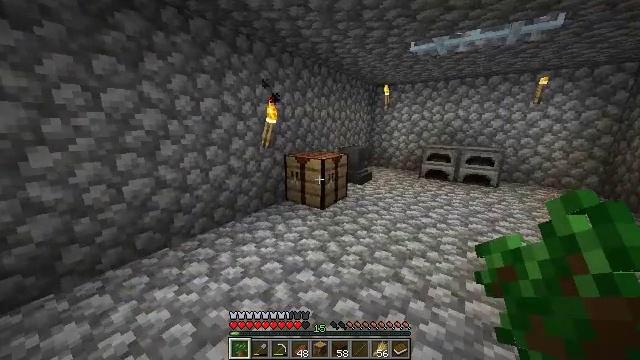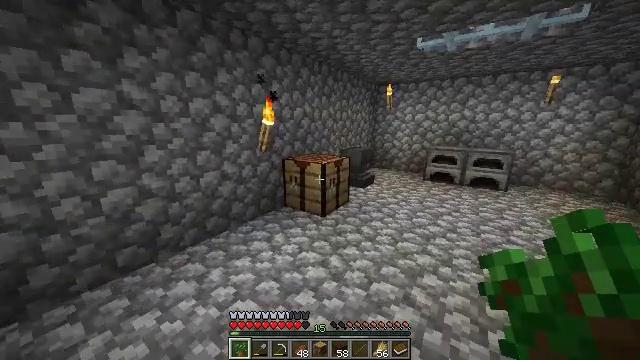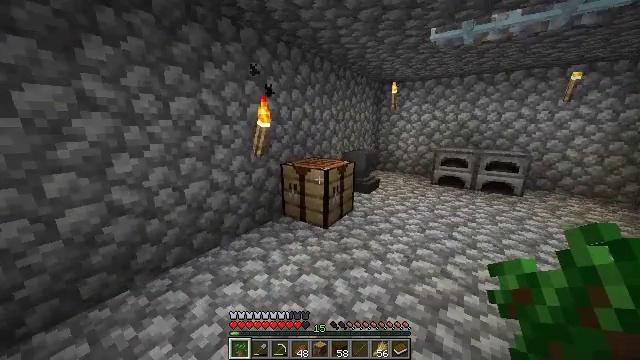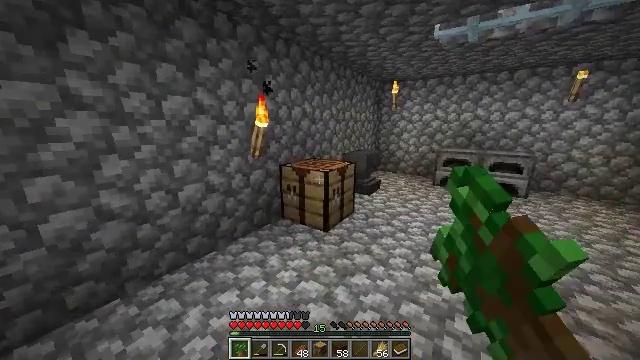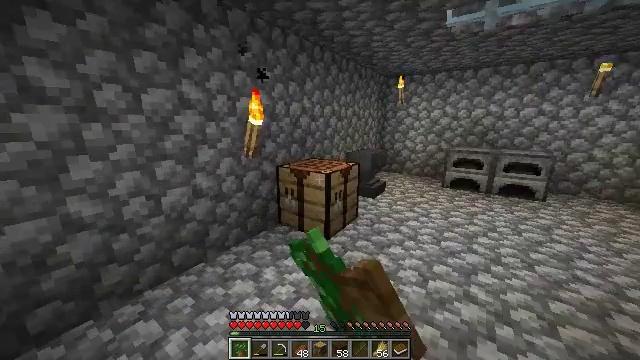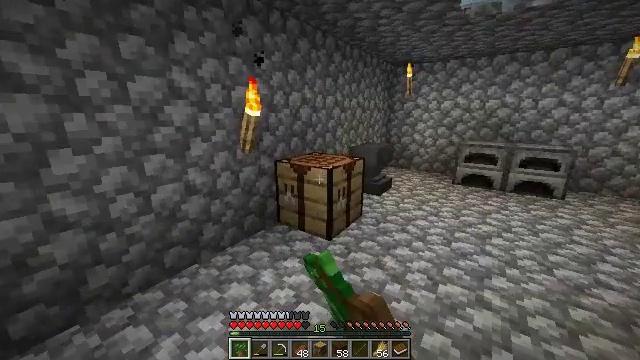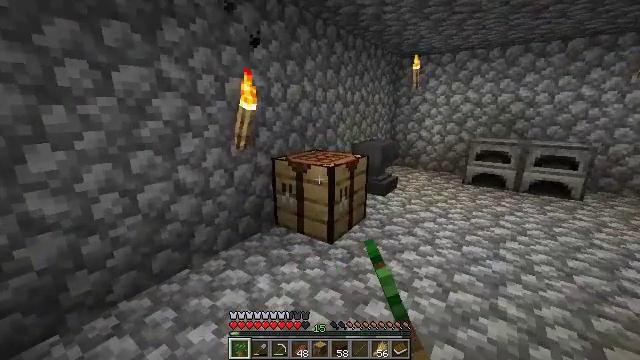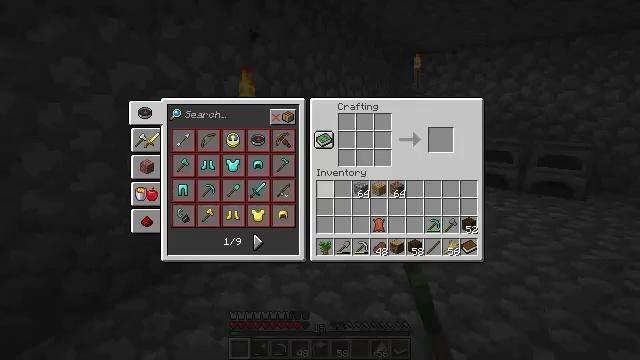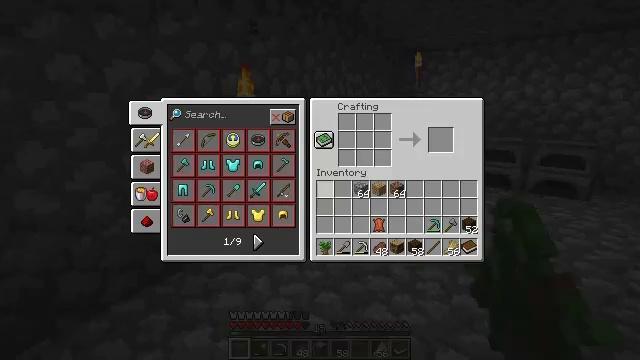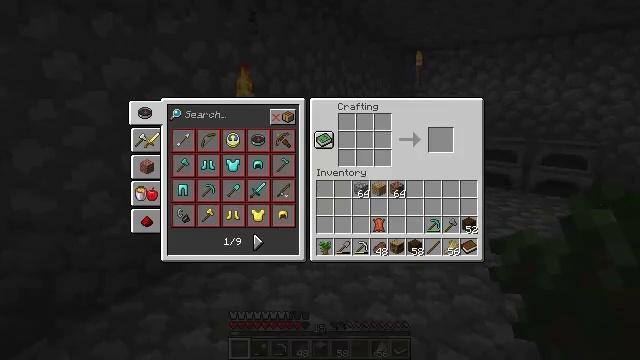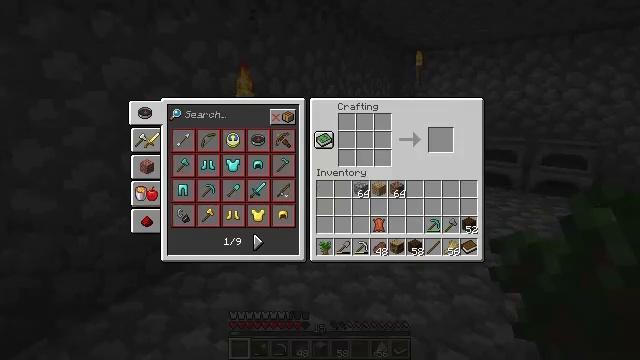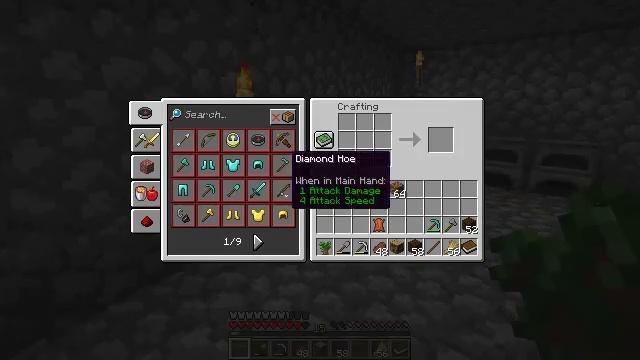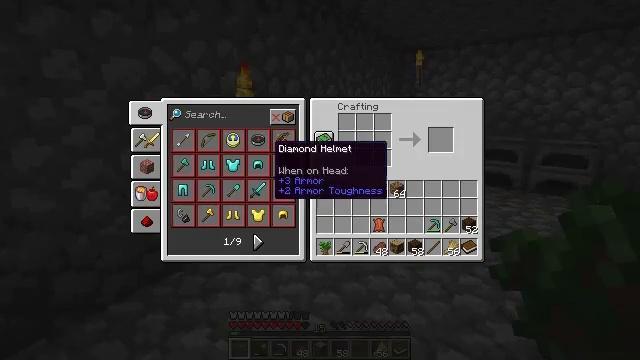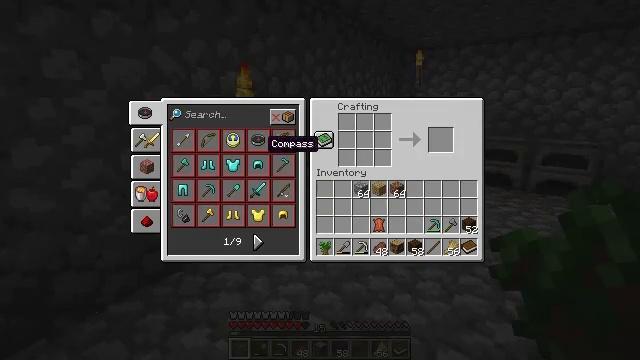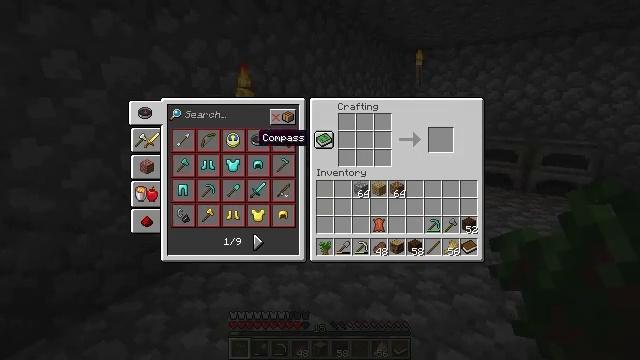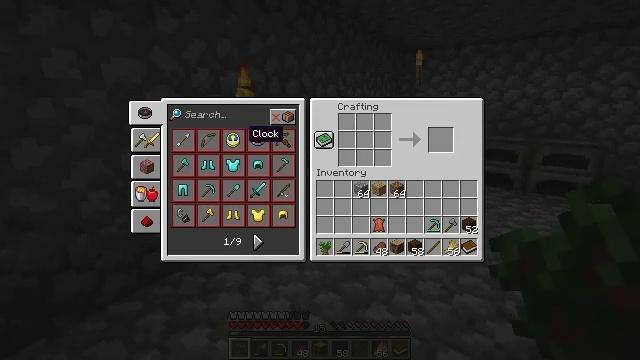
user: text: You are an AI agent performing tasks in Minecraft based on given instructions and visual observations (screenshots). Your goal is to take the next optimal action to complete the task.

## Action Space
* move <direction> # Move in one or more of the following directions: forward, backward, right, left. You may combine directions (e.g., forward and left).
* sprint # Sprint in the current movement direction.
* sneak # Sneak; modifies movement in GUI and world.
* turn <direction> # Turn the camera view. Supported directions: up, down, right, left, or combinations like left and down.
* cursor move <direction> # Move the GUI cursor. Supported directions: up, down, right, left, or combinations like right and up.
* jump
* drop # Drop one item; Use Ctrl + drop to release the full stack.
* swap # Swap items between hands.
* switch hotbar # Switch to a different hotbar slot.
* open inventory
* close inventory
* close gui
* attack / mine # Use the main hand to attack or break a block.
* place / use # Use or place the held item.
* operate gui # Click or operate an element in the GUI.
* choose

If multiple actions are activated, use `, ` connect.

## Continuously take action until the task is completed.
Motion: motion action
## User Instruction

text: Collect sugar cane near water sources.
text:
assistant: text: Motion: move forward
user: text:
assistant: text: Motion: move forward, use / place
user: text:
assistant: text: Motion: use / place
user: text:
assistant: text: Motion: use / place
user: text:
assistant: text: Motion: turn down
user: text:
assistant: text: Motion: no_op
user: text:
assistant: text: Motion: open gui
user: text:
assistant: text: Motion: no_op
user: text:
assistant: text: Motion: no_op
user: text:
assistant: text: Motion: cursor move left
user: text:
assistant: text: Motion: cursor move left
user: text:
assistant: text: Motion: cursor move left and up
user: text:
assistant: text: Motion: no_op
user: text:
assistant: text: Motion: cursor move left
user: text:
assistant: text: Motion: cursor move left
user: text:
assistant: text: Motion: no_op
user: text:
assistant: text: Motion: no_op
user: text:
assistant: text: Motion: no_op
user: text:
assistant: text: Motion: no_op
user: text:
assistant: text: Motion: no_op
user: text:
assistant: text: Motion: no_op
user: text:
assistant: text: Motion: no_op
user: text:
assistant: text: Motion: operate gui
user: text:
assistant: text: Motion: operate gui
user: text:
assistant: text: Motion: operate gui
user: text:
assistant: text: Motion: no_op
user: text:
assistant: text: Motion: no_op
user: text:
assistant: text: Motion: no_op
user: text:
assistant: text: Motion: no_op
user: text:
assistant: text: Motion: no_op